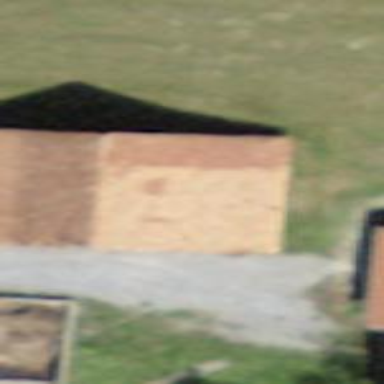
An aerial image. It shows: Barn.